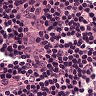
Metastatic tissue present: no